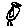
Label: bird